Field crop: maize
Growth stage: 2
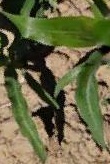
Species: maize